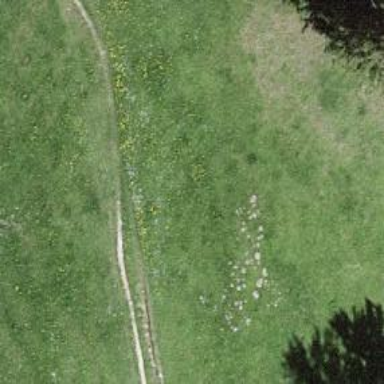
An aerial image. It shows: Grass path.